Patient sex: M
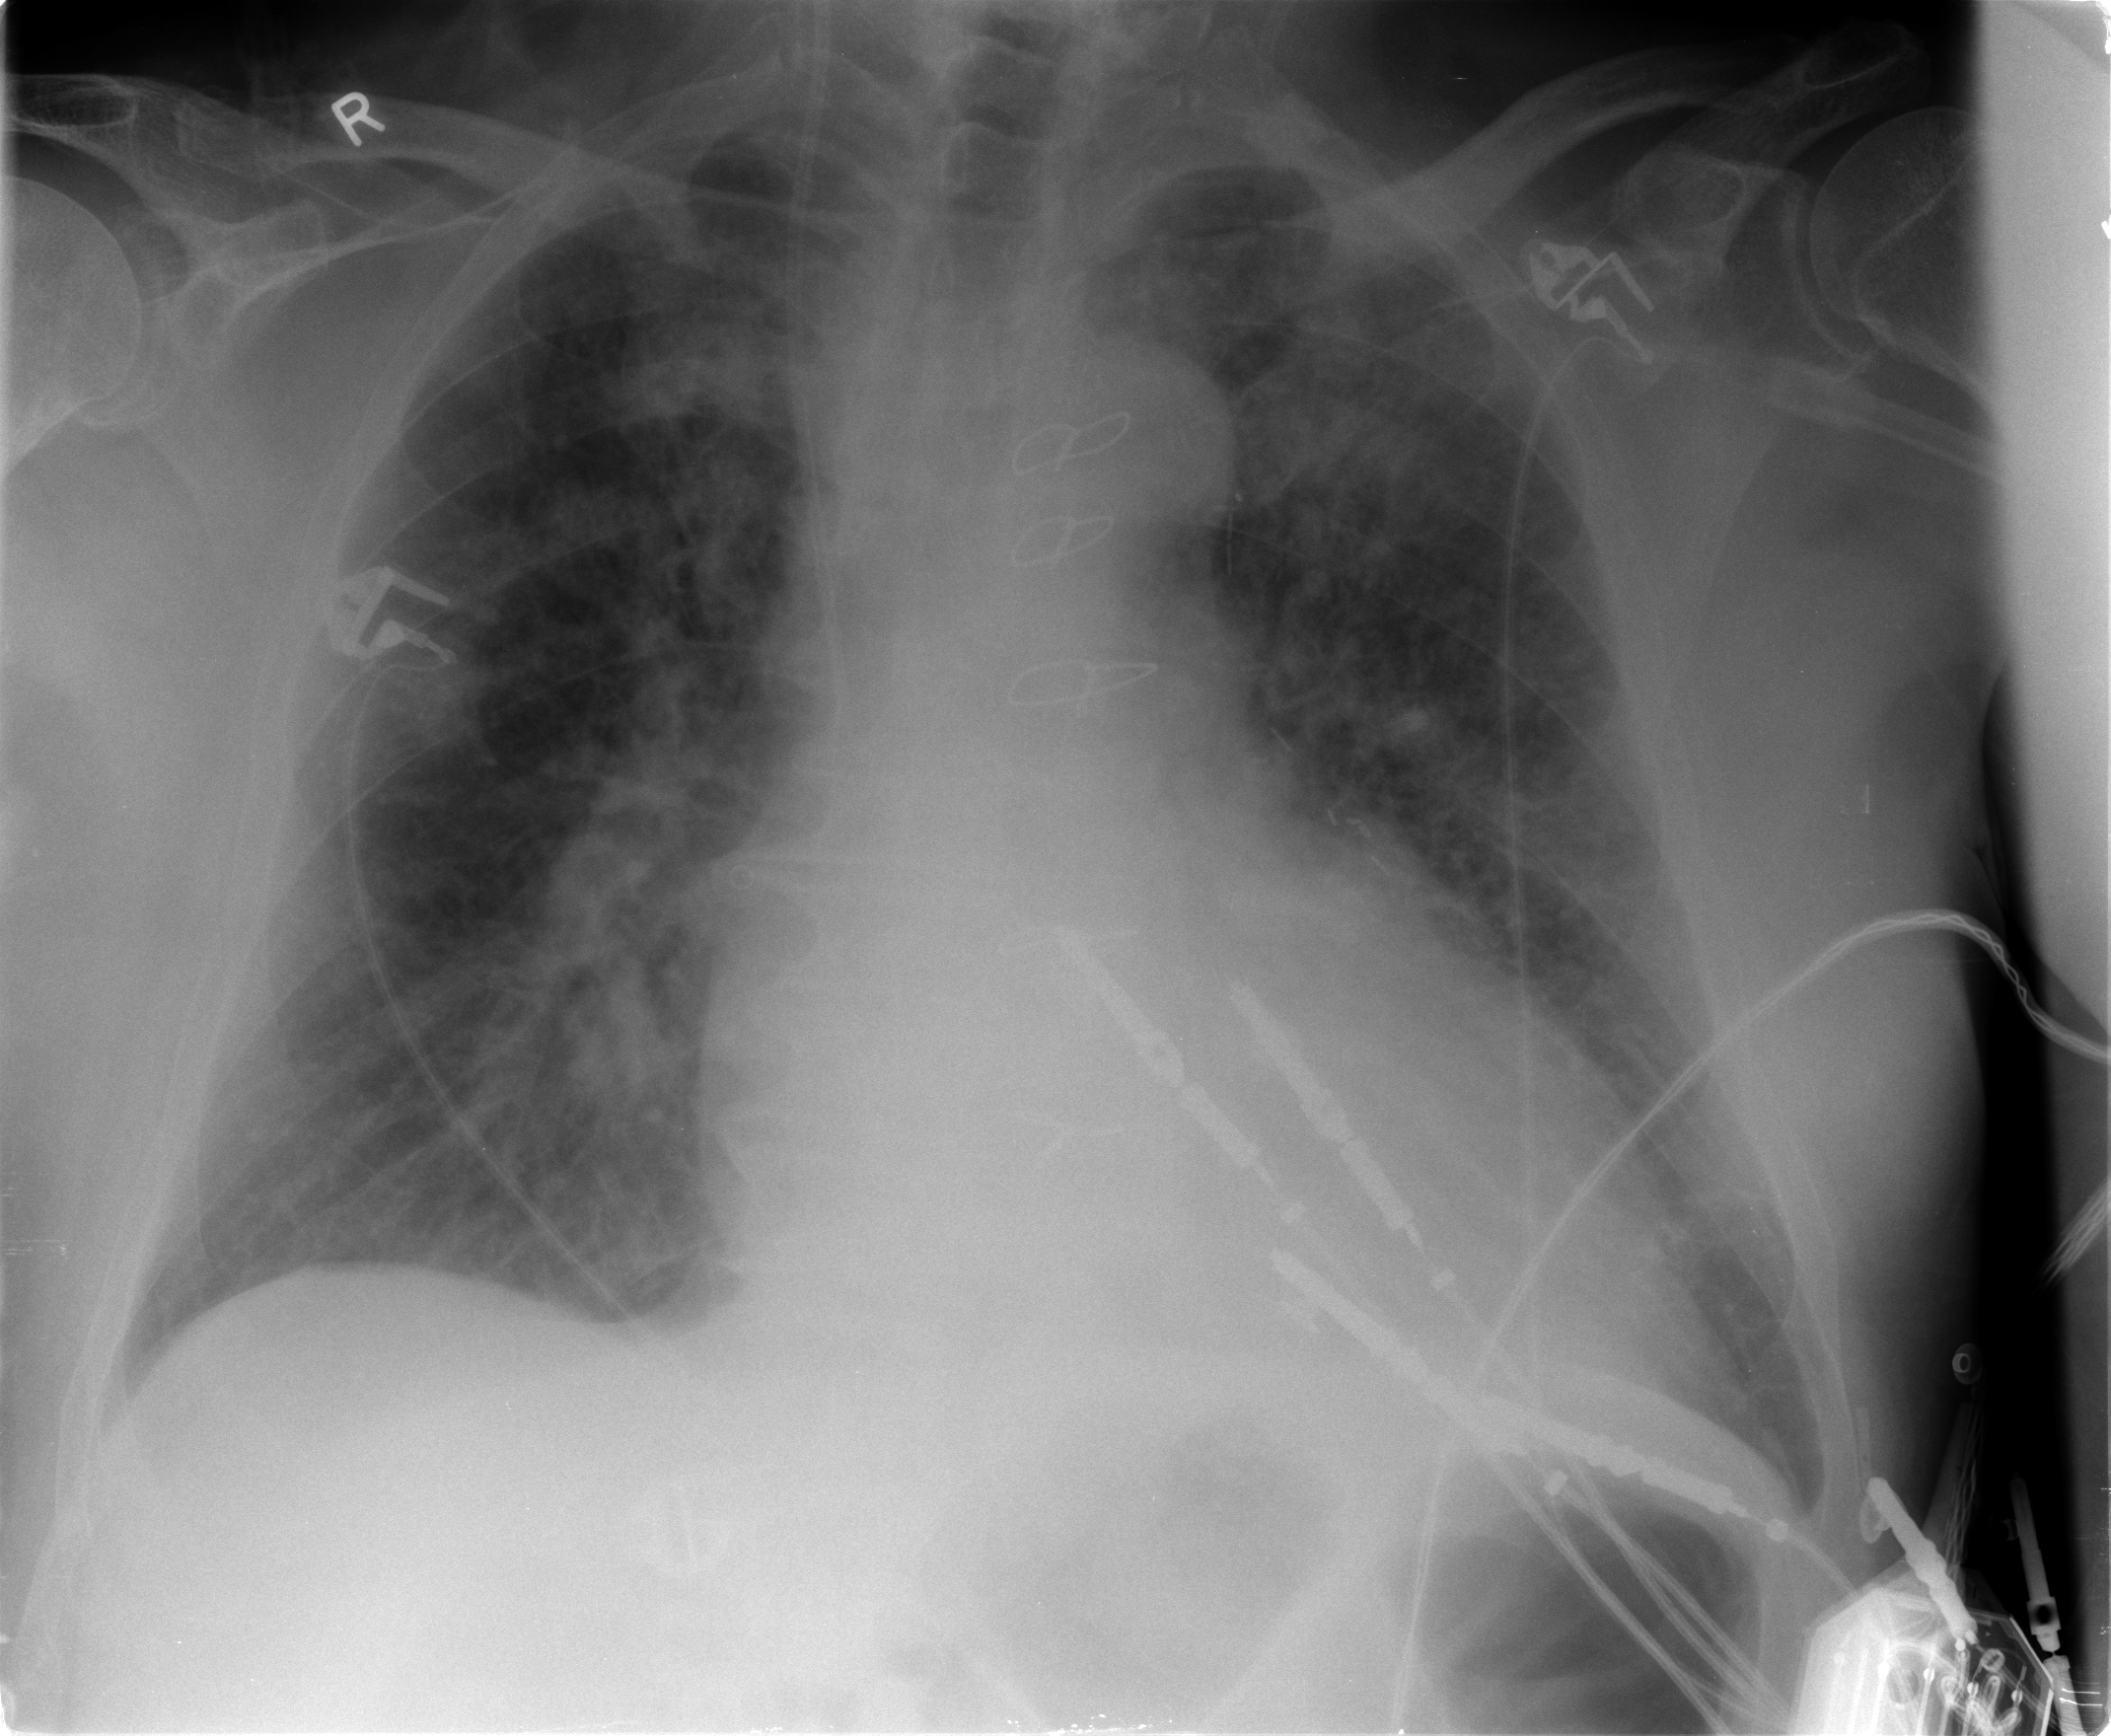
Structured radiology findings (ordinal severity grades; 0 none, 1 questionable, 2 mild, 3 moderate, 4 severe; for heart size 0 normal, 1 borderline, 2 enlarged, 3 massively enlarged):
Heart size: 2
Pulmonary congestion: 2
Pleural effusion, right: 0
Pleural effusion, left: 0
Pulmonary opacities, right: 2
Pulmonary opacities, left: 2
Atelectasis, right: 2
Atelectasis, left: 2